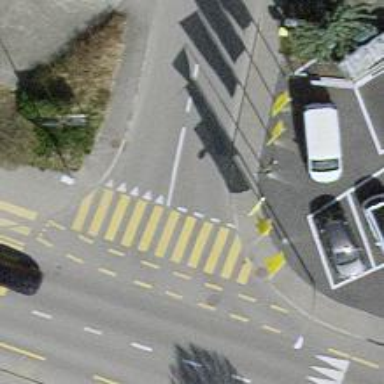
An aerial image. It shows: Uncontrolled road crossing.